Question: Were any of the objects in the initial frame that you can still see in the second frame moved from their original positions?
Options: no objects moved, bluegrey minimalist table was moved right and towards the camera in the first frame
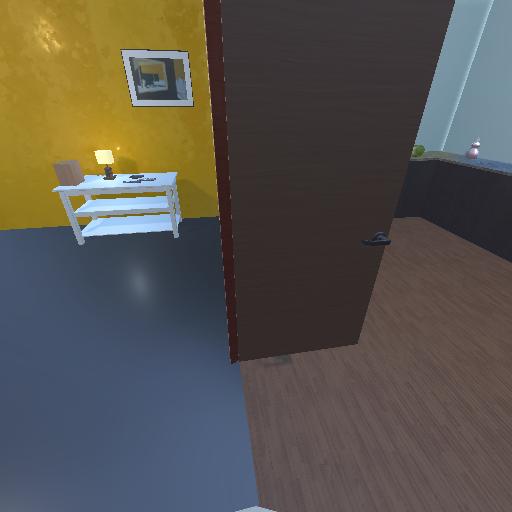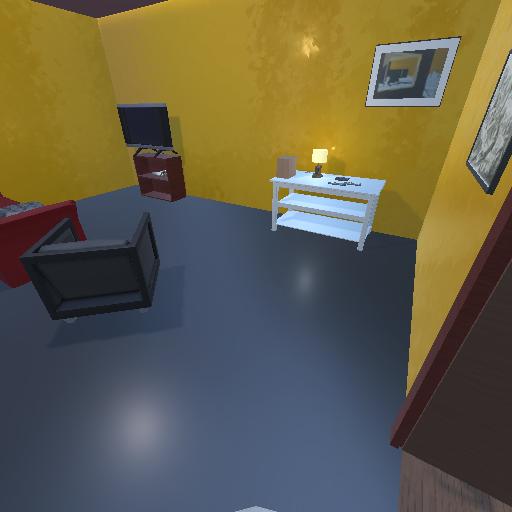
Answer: no objects moved